Question: What trip status is selected?
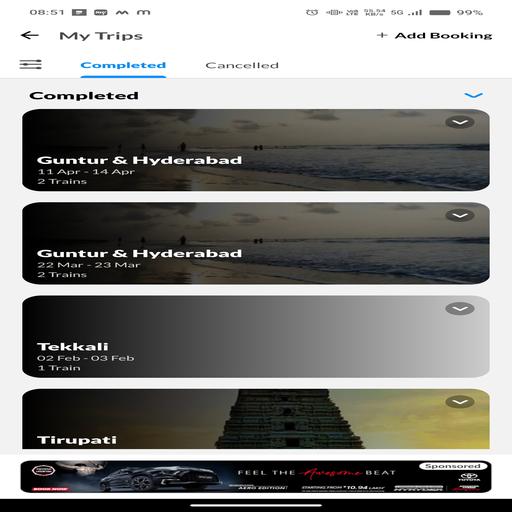
Answer: Completed